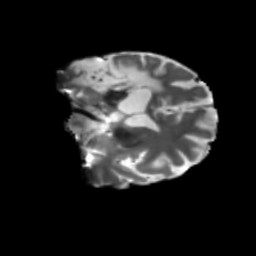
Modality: T2w
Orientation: coronal
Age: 54
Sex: male
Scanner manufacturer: siemens
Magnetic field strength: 3 T
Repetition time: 5.25 s
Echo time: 0.08 s